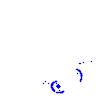
Particle: kaon